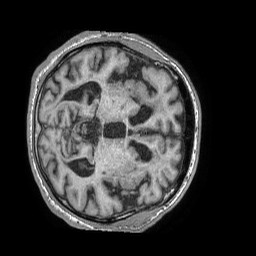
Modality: T1w
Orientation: axial
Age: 67
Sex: male
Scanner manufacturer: philips
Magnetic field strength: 1.5 T
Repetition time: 0.007884 s
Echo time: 0.003657 s